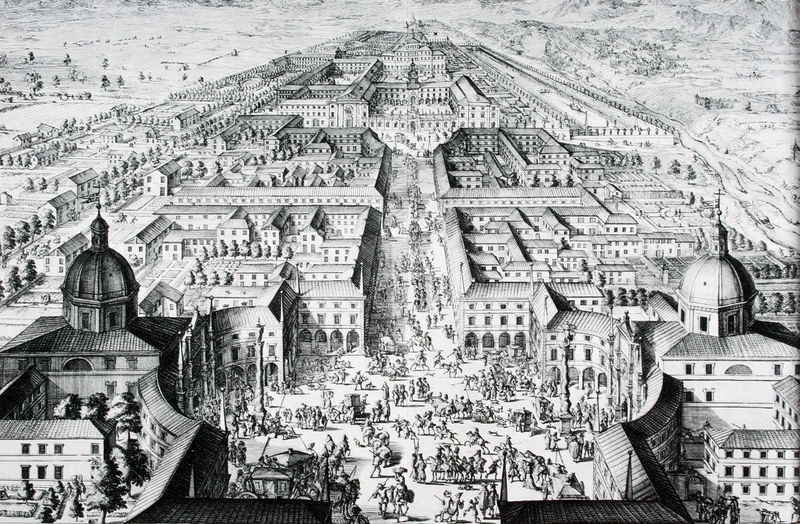
Titel: Entwurf von Amedeo di Castellamonte für das Stadtviertel und das Castello di Venaria Reale
Künstler: Giovanni Tommaso Borgonio
Standort: Mailand
Institution: Biblioteca Braidense
Schlagwörter: gruppe, weiß, bäume, fluss, landschaft, menschen, stadt, fenster, grau, schwarz, skizze, strasse, säulen, zeichnung, anlage, ausblick, dach, gebäude, haus, park, schloss, tiere, ansammlung, gesellschaft, leute, menge, barock, lang, felder, horizont, häuser, natur, weite, kirche, klassizismus, handel, oval, pferde, reiter, rund, turm, garten, ansicht, fassaden, passanten, berge, modern, dächer, allee, grafik, hof, türe, kutsche, kutschen, platz, treiben, vogelperspektive, figuren, kuppel, querformat, soldaten, symmetrie, galerien, schauspiel, aufsicht, kirchen, panorama, stadtansicht, straßen, bögen, innenhof, kreuz, kuppeln, türme, palast, dom, draufsicht, ideal, symmetrisch, groß, druck, stich, schwarzweiß, menschenmenge, rom, halbrund, tore, alleen, mittelalter, pferdekutschen, urban, vatikan, marktplatz, plan, achse, achsen, kupferstich, welt, geometrie, bauten, kaserne, grundriss, rondell, pferdekutsche, innenhöfe, mittelachse, schlossanlage, versaille, gartenanlage, stadtplan, hauptplatz, sichtachse, barockschloss, loggien, viertel, länglich, hauptstrasse, umland, aufblick, schlosss, obersicht, karrees, obeliske, geplant, chaussee, asplanade, baldkonsicht, einbettung, esplanade, huser, prachstrasse, arock, reibrett, drruck, plarz